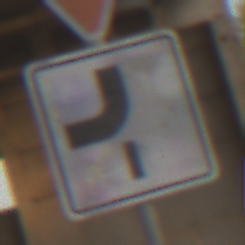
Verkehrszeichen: VerlaufVorfahrtsstrasse7
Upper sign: VorfahrtGewaehren
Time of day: SunriseSunset
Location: Roofed (Suburban)
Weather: Clear
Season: NotSpecified
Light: Natural